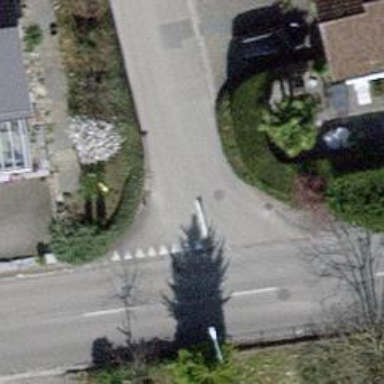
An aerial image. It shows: Road with "give way" sign.